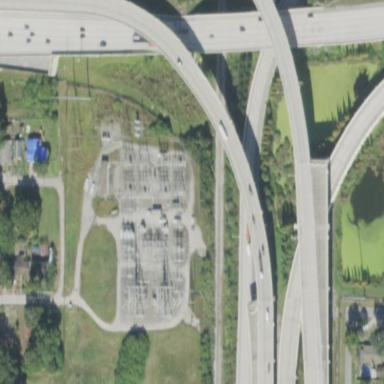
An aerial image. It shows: Outdoor power substation at the transmission level.